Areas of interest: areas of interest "37 Degrees Apartment"
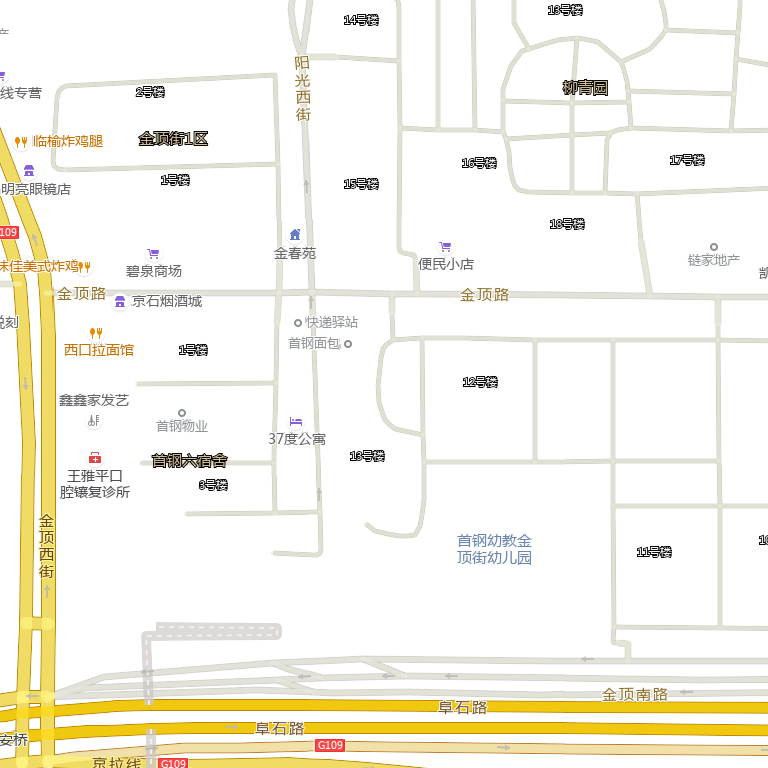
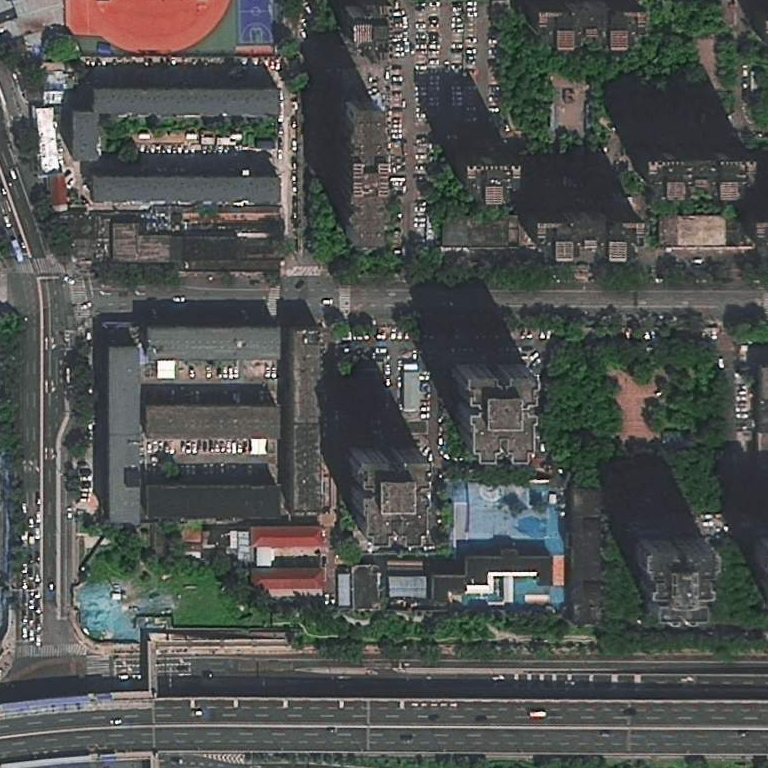